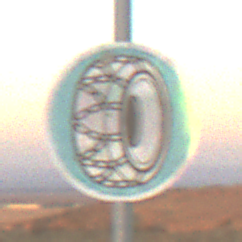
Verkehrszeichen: SchneekettenVorgeschrieben
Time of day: SunriseSunset
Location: Outdoor (Nature)
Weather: Clear
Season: NotSpecified
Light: Natural